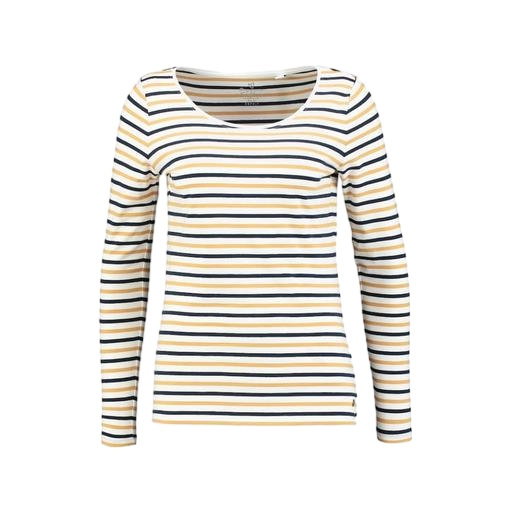
long-sleeve t-shirt only macy, blue women's striped long-sleeve t-shirt, yellow iconic women's long-sleeved t-shirt, white background